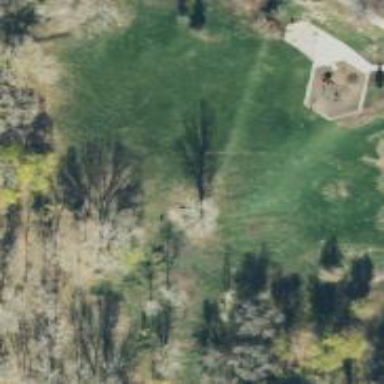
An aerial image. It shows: Disc golf tee.